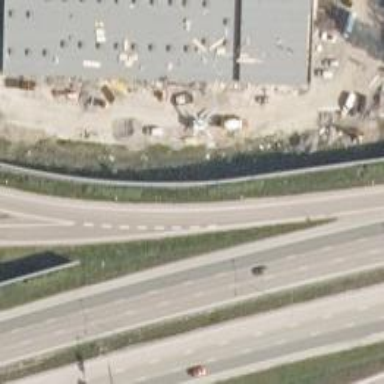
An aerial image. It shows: Asphalt motorway link.